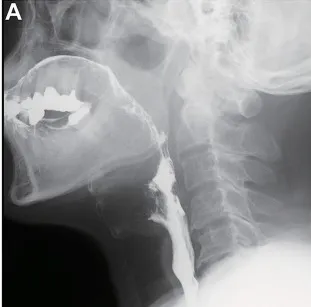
Clinical findings in case 3. (A) Preoperative videofluoroscopic swallowing study (VFSS).
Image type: radiology (x_ray)